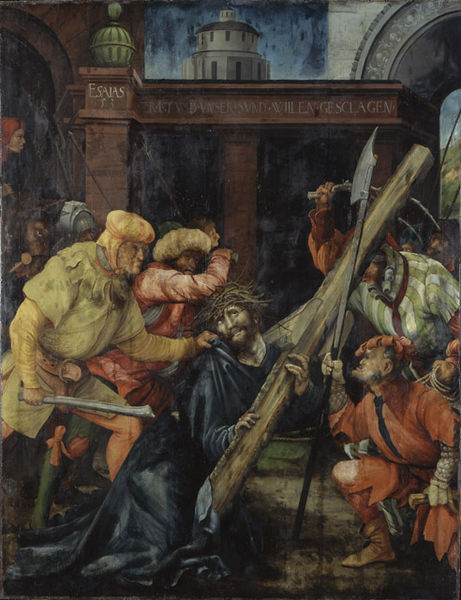
Titel: Kreuztragung Christi
Künstler: Matthias Grünewald
Standort: Karlsruhe
Institution: Staatliche Kunsthalle Karlsruhe
Schlagwörter: blau, gemälde, hand, mann, gelb, grün, menschen, stadt, braun, bunt, finger, grau, holz, männer, orange, schwarz, straße, gebäude, gürtel, rot, weg, beige, malerei, bart, kappe, mütze, architektur, barock, tragen, öl, gewand, mantel, krone, pferd, stock, turm, schrift, düster, bogen, perspektive, mauer, hof, gewalt, lanze, soldaten, inschrift, dunkelrot, balken, fallen, tor, lachen, rothaarig, außen, spott, kreuz, pfahl, knüppel, schwert, waffen, brutal, waffe, helm, kranz, römer, bedrohung, christus, jesus, jesus christus, kreuzigung, leid, mittelalter, fall, krieger, sturz, dornen, hellebarde, märtyrer, stange, hinfallen, jerusalem, ochse, turban, schlagen, dornenkrone, gefallen, christi, dornenkranz, erlöser, tempietto, trum, marter, passion, dorn, judas, kreuzweg, schristus, geißelung, kreuztragung, passion christi, kreuzbalken, cranach, messias, simon, geißel, gewnd, auspeitschen, gottessohn, sohn gottes, helebarde, geschlagen, verwesen, christkind, auspeitschung, quälen, verspotten, packen, aggression, grütel, krezz, marther, esaias, christkönig, no idear, edaias, heilland, erretter, jesus von nazaret, märtrer, jdas, esalas